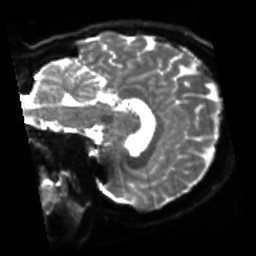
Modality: sbref
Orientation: sagittal
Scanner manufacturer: siemens
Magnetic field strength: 3 T
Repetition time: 4 s
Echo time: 0.0594 s